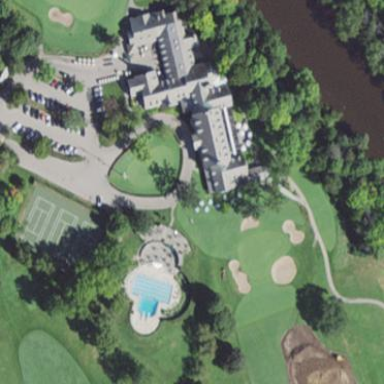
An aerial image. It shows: Retail building serving as golf clubhouse.